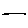
Label: line